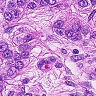
Metastatic tissue present: yes